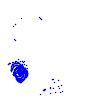
Particle: kaon